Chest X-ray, PA view. Patient: 48 years old, sex M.
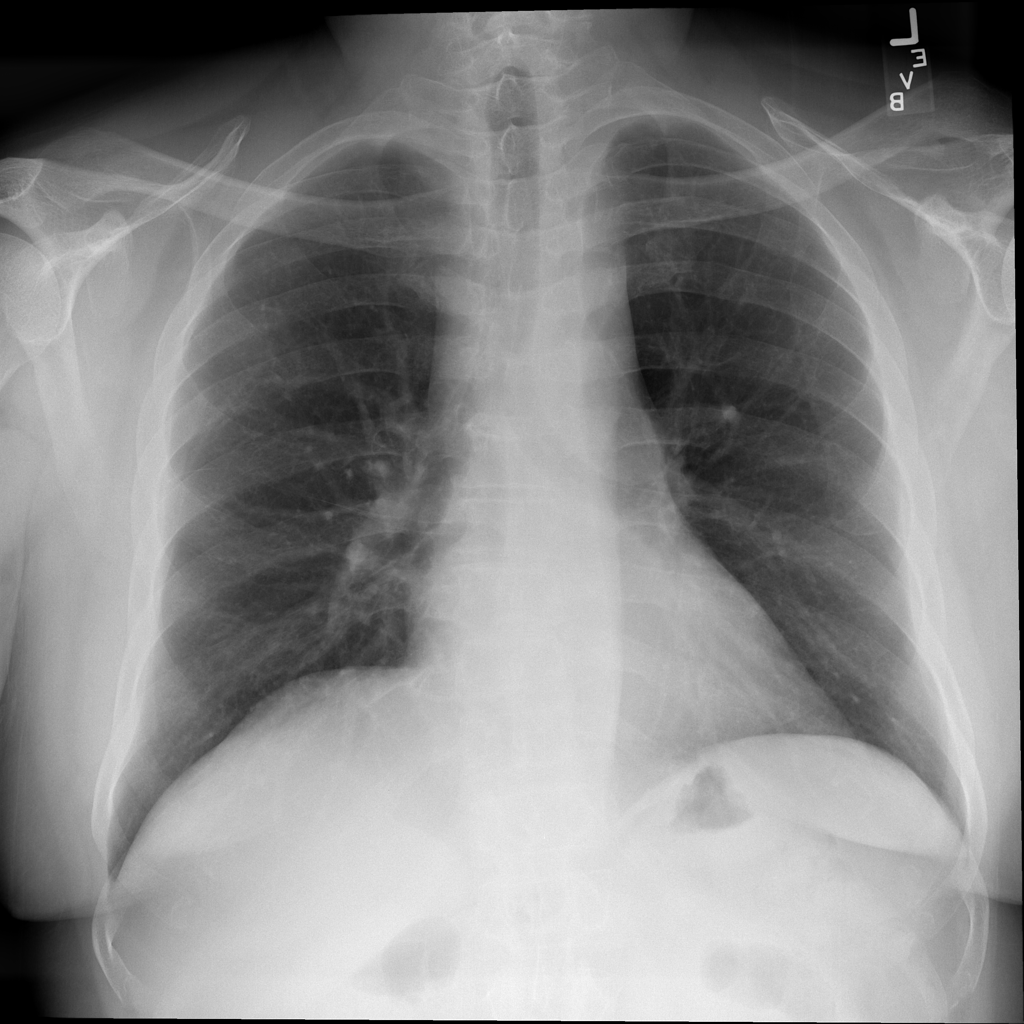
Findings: No Finding